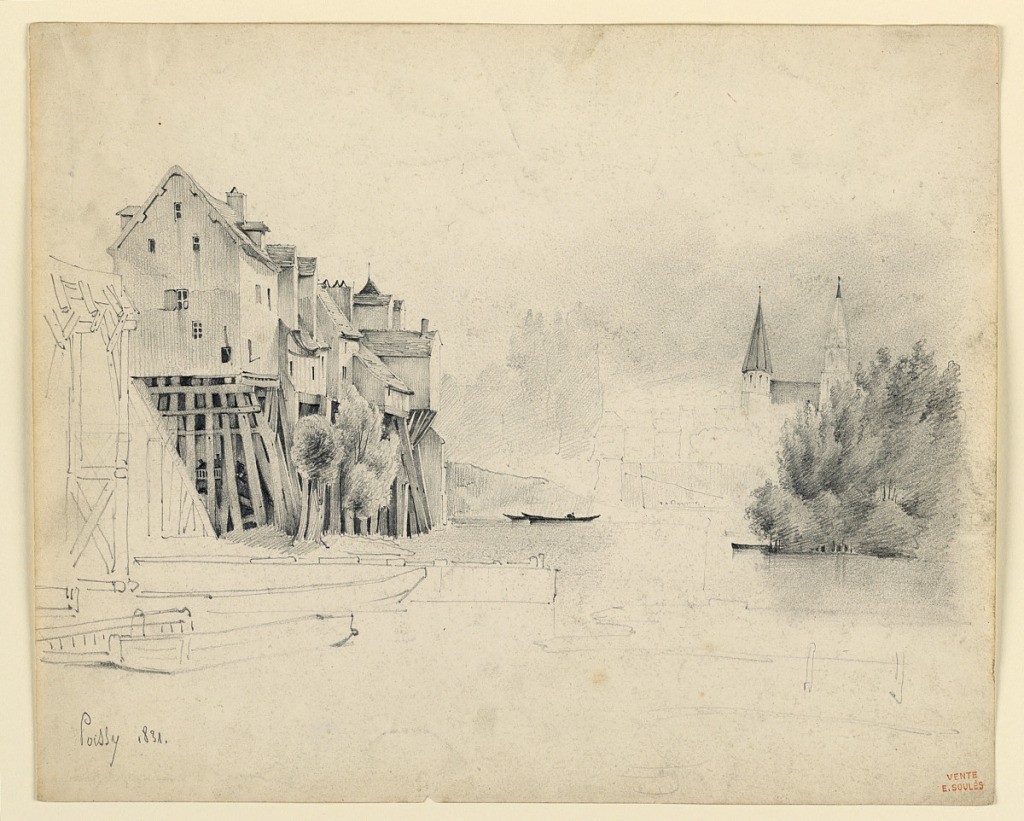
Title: Poissy, Seine-et-Oise
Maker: Eugène Edouard Soulès, French, 1811–1876
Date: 1831
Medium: Graphite on paper
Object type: Drawing
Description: Houses build upon high scaffoldings along the bank of a river. Trees are at left. Boats are on the river. In the right background rises a church over a group of trees. Written in the lower left corner: Poissy 1831.